Question: I'm still working on my Java Diamond Problem.
Here is the current state of the diamond

I'm thinking the problem is the 'for' loop right here,
all I need is for those spaces to be printed and then I'm finished.
Can anyone see any obvious reasons why the 'for' loop I labeled with the problem isn't being entered or running?
'''
//Bottom half of the diamond
int middleSpaces = sides + 2;
int downPreSpaces = 1;
int dRows = sides + 1;
for (int x = 1; x <= dRows; x++) {
if (x >= dRows) {
for (int z = 1; z <= sides + 1; z++) {
System.out.print(" ");
}
System.out.print("v");
}
if (x != dRows) {
for(int y = 1; y <= x; y++) {
System.out.print(" ");
}
System.out.print("\");
//PROBLEM IS HERE
for (int e = middleSpaces - 2; e <= 0; e += 2) {
System.out.print(" ");
}
System.out.print("/
");
}
'''
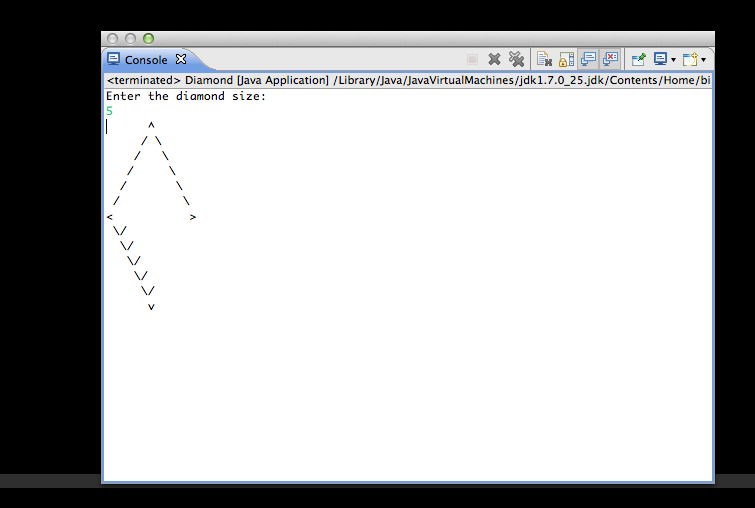
Answer: You were not decrementing 'middleSpaces' also it was not initialized properly:
'''
int middleSpaces = sides * 2; //NOTICE
int downPreSpaces = 1;
int dRows = sides + 1;
for (int x = 1; x <= dRows; x++) {
if (x >= dRows) {
for (int z = 1; z <= sides + 1; z++) {
System.out.print(" ");
}
System.out.print("v");
}
if (x != dRows) {
for(int y = 1; y <= x; y++) {
System.out.print(" ");
}
System.out.print("\");
for (int e = middleSpaces - 2; e >= 0; e -= 1) {
System.out.print(" ");
}
middleSpaces-=2; //NOTICE
System.out.print("/
");
}
'''